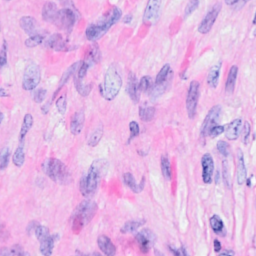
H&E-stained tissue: Breast